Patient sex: M
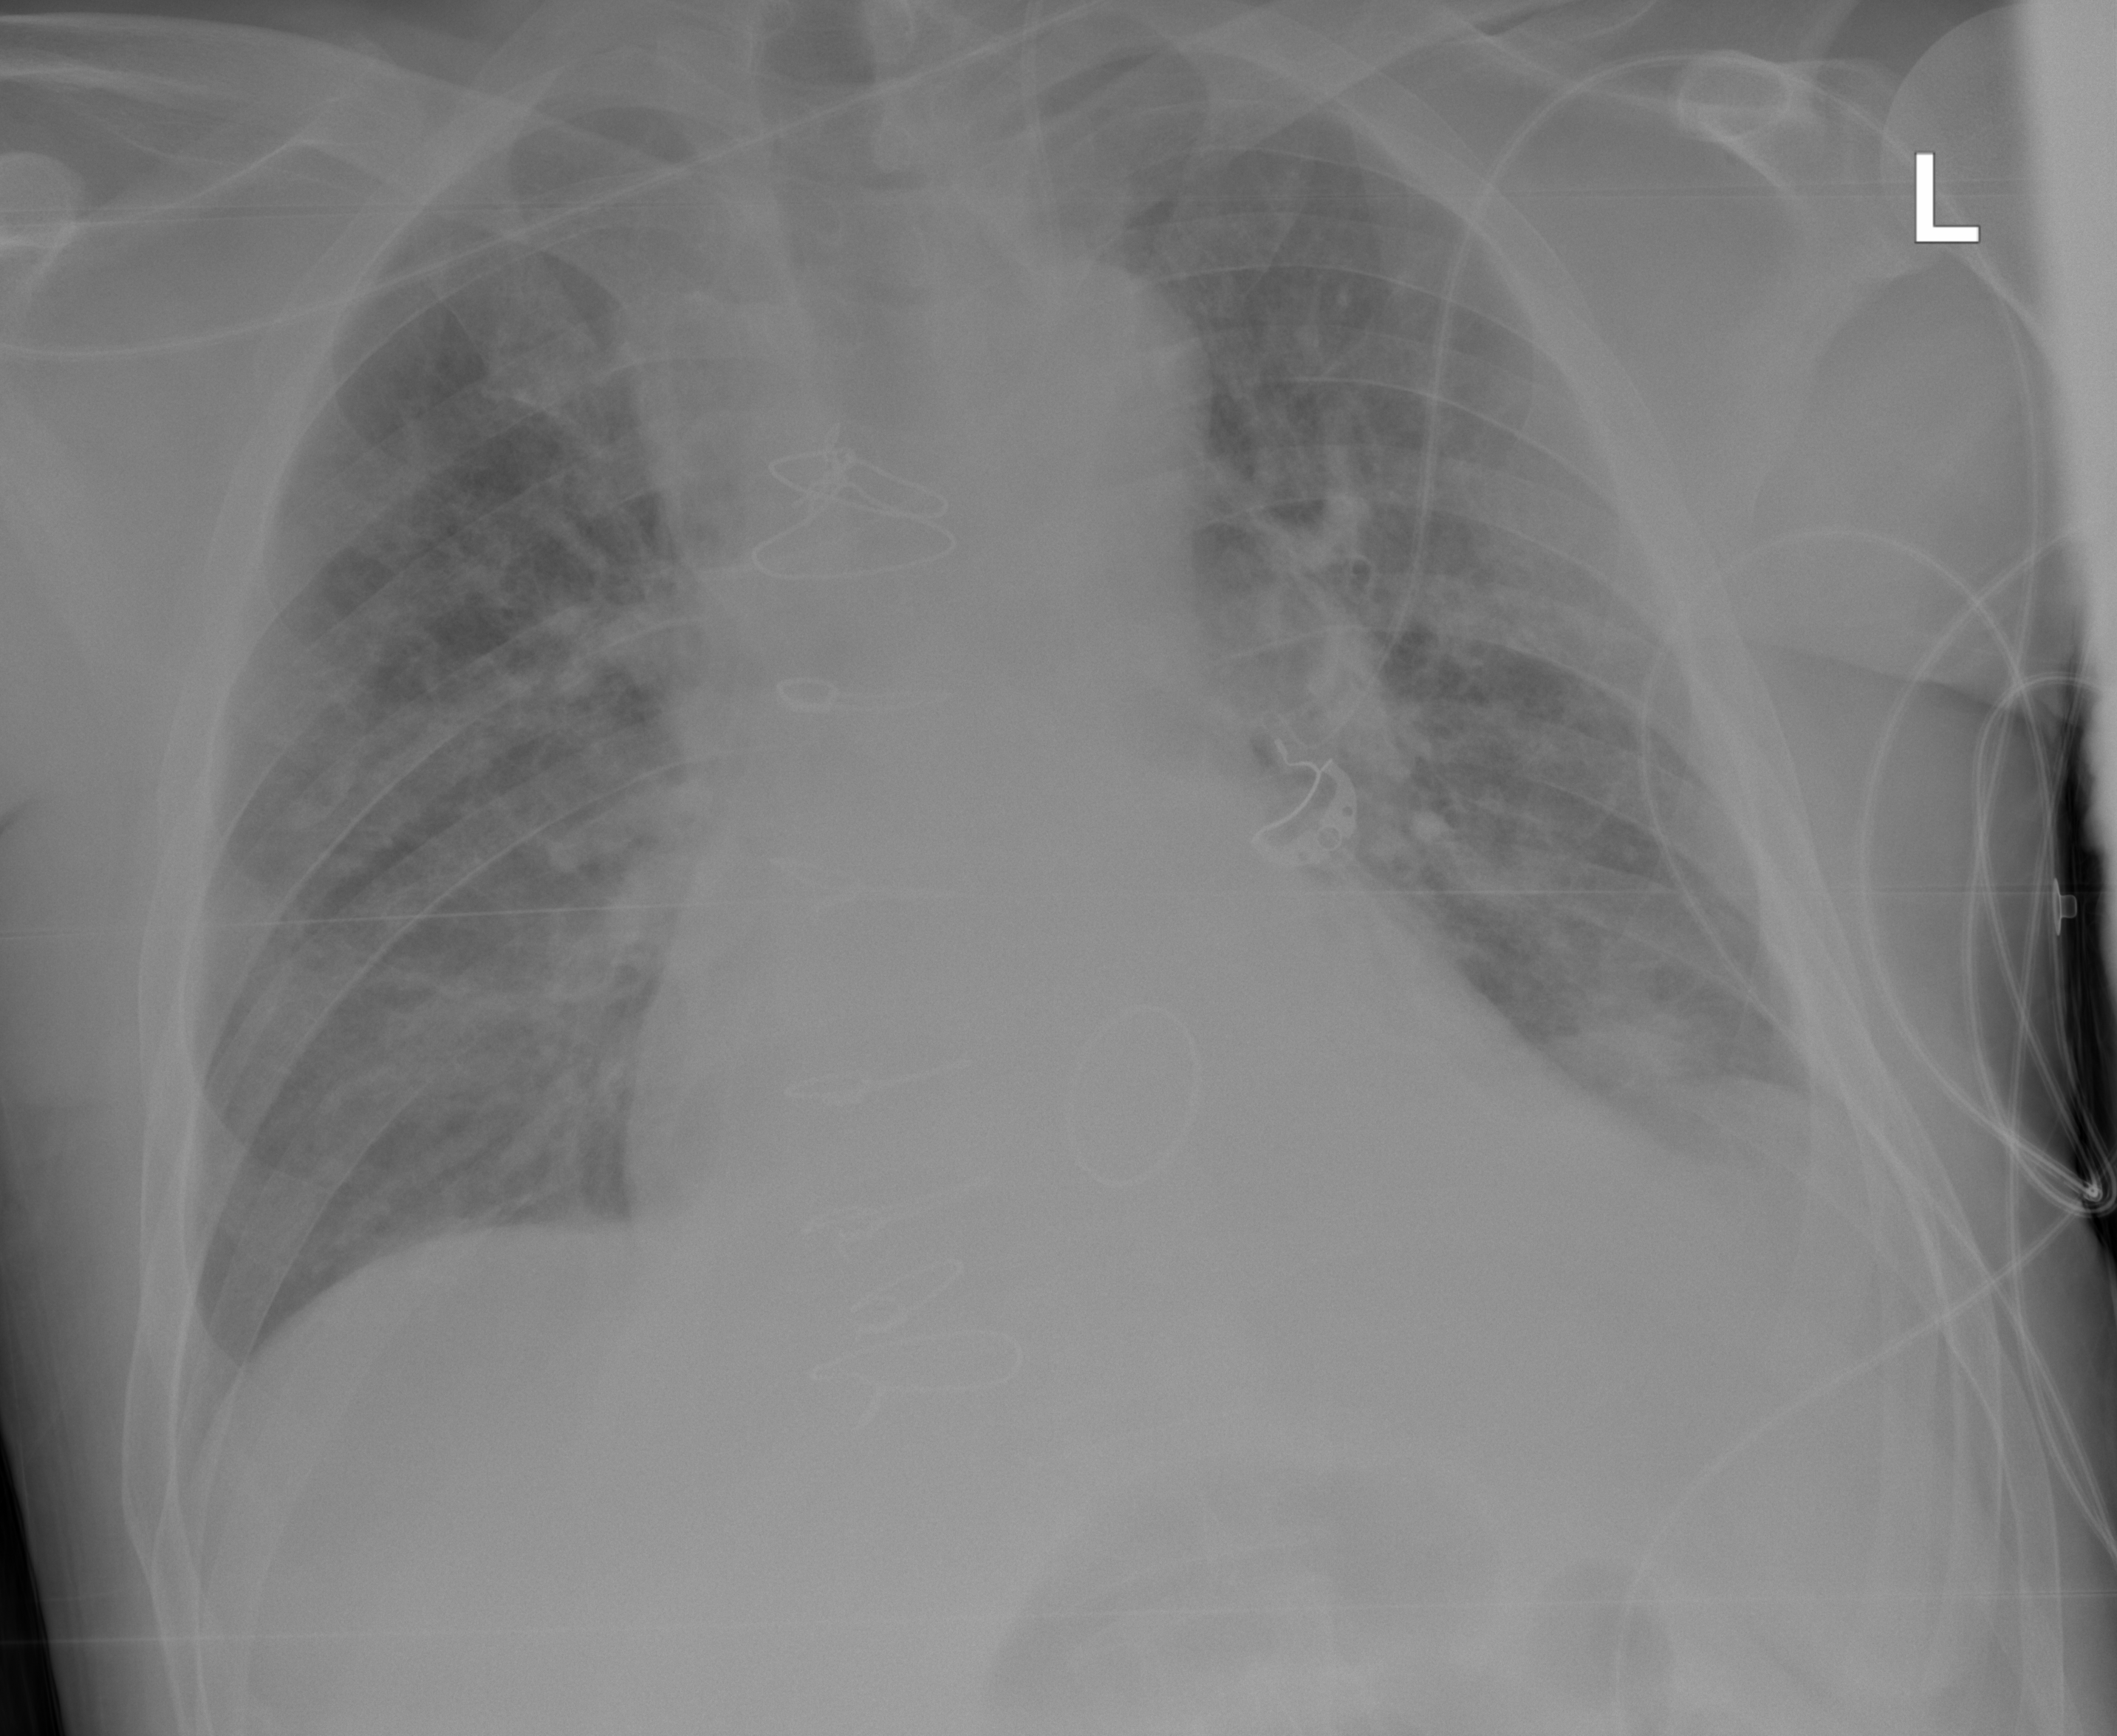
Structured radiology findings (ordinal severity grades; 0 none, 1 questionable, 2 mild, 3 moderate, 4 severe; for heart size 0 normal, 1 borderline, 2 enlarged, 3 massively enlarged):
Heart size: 2
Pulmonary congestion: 2
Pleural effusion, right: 0
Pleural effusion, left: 2
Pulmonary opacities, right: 0
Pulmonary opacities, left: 0
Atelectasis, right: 0
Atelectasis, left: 2